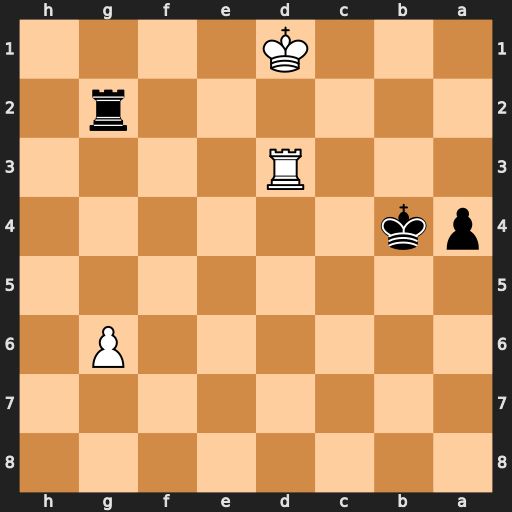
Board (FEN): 8/8/6P1/8/pk6/3R4/6r1/3K4
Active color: b
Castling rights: -
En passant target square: -
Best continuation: a3 Rd2 Rg1+